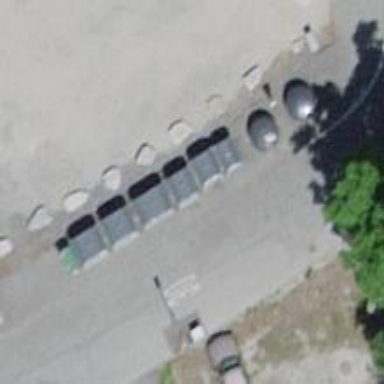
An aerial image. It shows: Recycling center for various types of waste.